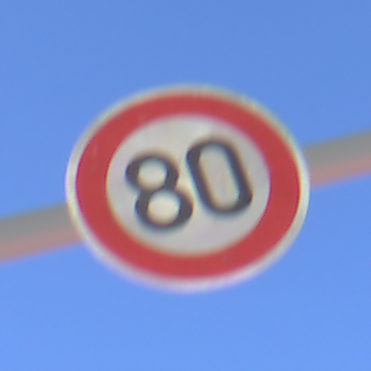
Verkehrszeichen: Geschwindigkeit80
Umgebung: Outdoor, RoadRail
Tageszeit: MorningAfternoon
Wetter: Clear
Licht: Natural
Jahreszeit: NotSpecified
Kontrast: HighContrast